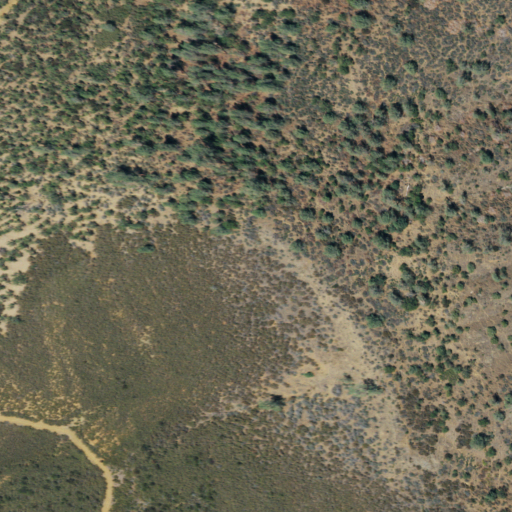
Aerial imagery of mountain in California named Pence Mountain containing only shrub